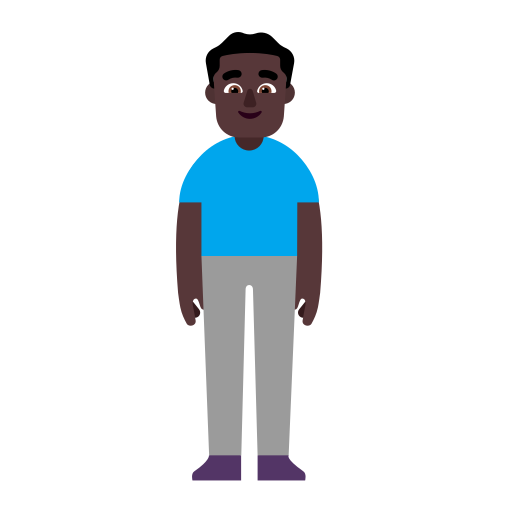
man standing flat dark